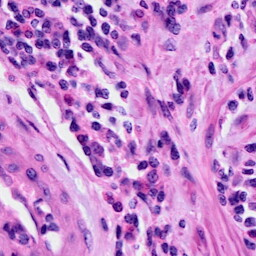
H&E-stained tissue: Cervix